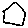
Label: hexagon